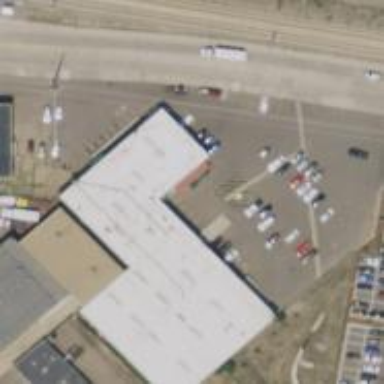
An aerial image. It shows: Industrial building.